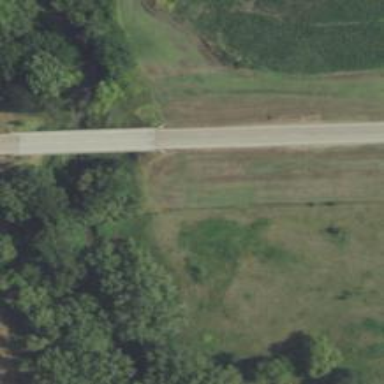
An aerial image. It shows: Primary highway on asphalt bridge.